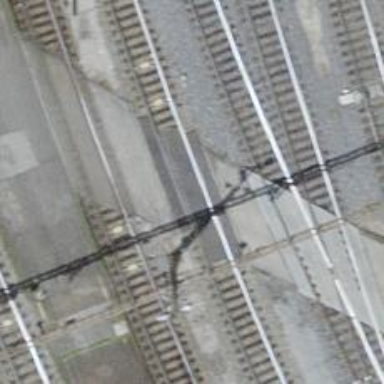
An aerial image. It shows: Railway level crossing.